Question: I am facing an issue with my jsf application while running it on IE.
The 'selectcheckboxmenu' on jsf behaves faulty and has the checkboxes of the menu items shifted below the items, The checkboxes are still there. Below is the screenshot of what i am facing :

<URL>
the code for the selectcheckboxmenu is given below :
'''
<p:selectCheckboxMenu value="#{formBean.selectedMovies}" label="Movies"
filter="true" filterText="Filter" filterMatchMode="startsWith"
panelStyle="width:220px">
<f:selectItems value="#{formBean.movies}" />
</p:selectCheckboxMenu>
'''
Please kindly tell me where am I going wrong and what is the problem.
Thanks in advance.
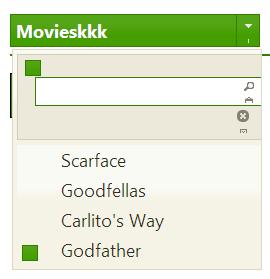
Answer: There is compatibility problem with IE.
Primefaces runs good on IE9 compatibility.
And your check box is not working beacause of this.
I had gone through the same issues. So you have to set the Compatibility view by using the life cycle of jsf
'''
public class UACompatibleHeaderPhaseListener implements PhaseListener {
@Override
public void afterPhase(PhaseEvent arg0){}
@Override
public void beforePhase(PhaseEvent event){
final FacesContext facesContext = event.getFacesContext();
final HttpServletResponse response = (HttpServletResponse) facesContext.getExternalContext().getResponse();
response.addHeader("X-UA-Compatible", "IE=edge");
}
@Override
public PhaseId getPhaseId() {
return PhaseId.RENDER_RESPONSE;
}
}
'''
And in your Faces-config.xml just place the class with the packagename
'''
<lifecycle>
<phase-listener>
com.jsf.listener.UACompatibleHeaderPhaseListener
</phase-listener>
</lifecycle>
'''